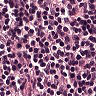
Metastatic tissue present: no